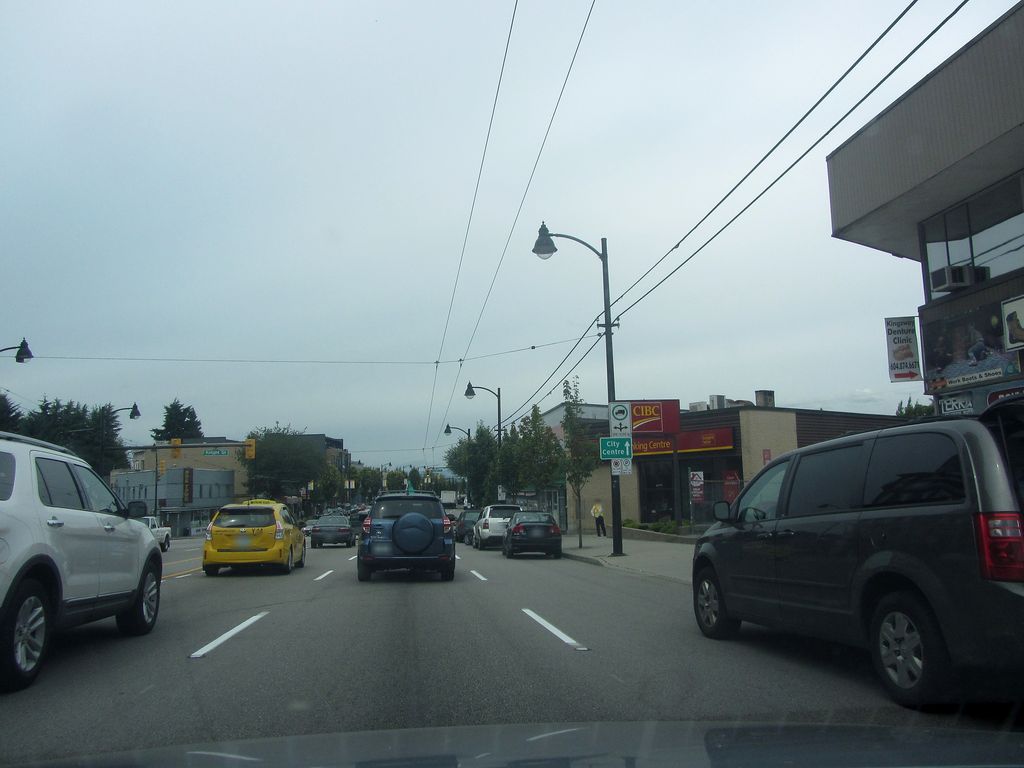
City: vancouver